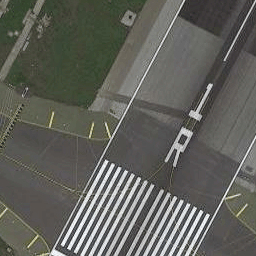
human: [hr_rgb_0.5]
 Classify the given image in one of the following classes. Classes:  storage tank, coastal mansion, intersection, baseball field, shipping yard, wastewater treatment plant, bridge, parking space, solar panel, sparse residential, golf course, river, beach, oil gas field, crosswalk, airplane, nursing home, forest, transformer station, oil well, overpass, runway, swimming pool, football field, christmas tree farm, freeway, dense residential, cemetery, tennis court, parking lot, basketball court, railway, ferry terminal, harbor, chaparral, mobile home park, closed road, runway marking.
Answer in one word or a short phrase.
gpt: runway